RGB frame:
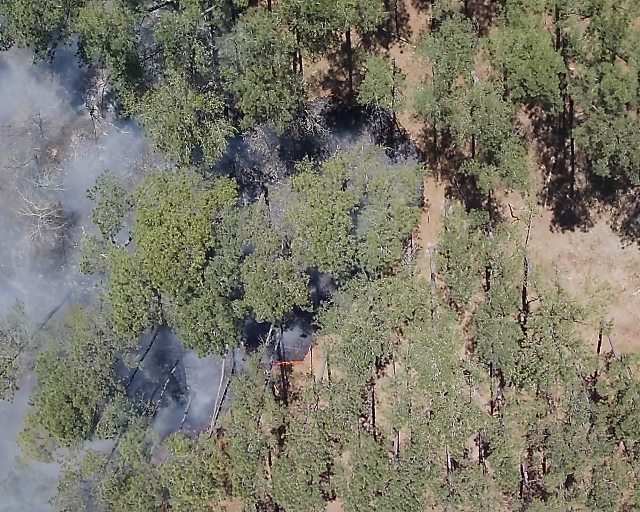
Thermal frame:
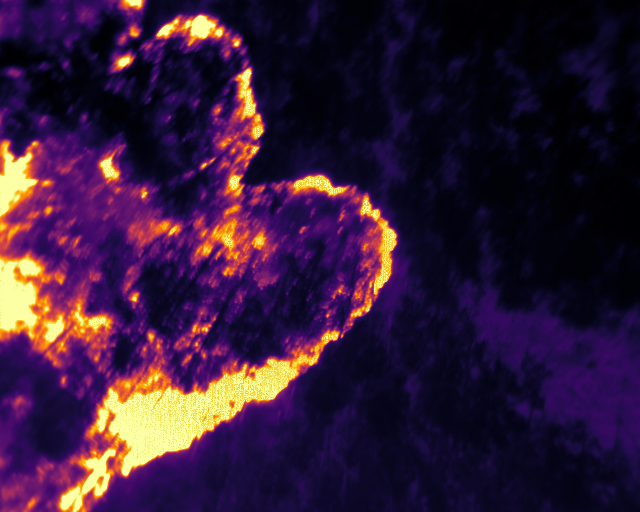
Captured: 2026-02-27 02:38:14
Pixels at or above 80 °C: 49584 (fraction of frame: 0.1513)